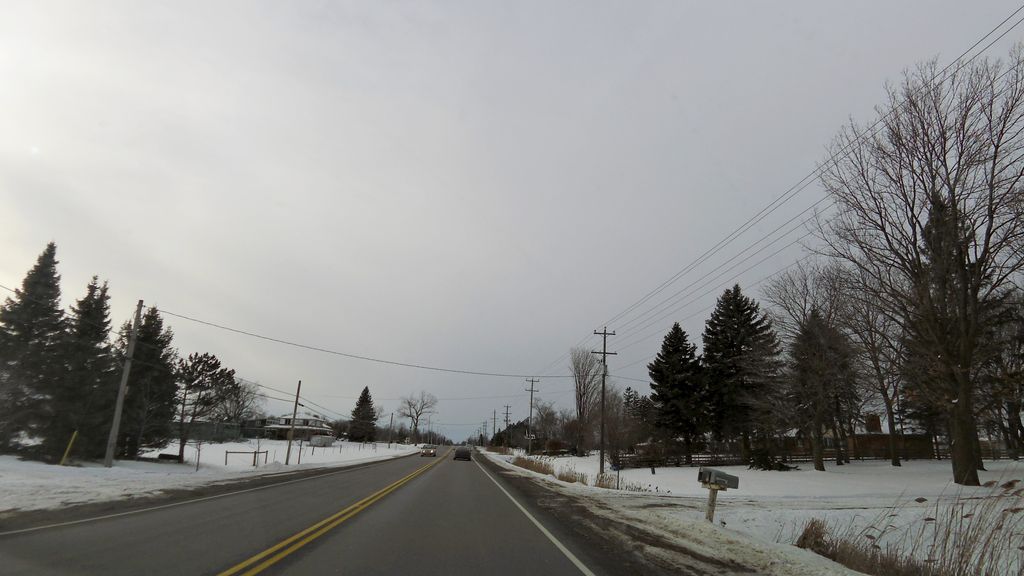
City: hamilton